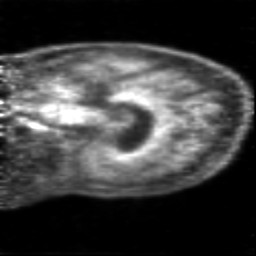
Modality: PET
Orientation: sagittal
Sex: female
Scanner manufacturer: siemens